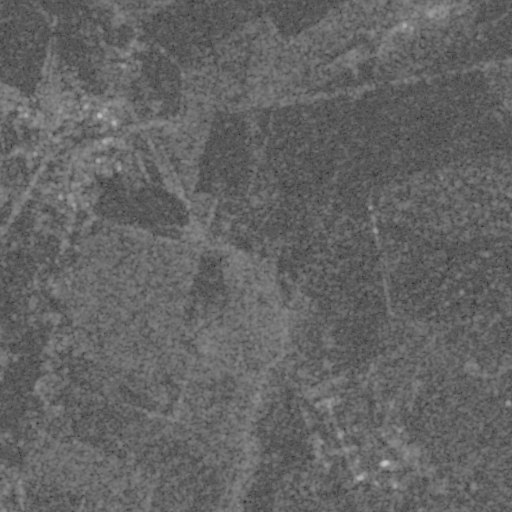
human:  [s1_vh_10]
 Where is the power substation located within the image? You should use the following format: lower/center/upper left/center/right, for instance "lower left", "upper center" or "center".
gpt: The power substation is located in the lower right of the image.
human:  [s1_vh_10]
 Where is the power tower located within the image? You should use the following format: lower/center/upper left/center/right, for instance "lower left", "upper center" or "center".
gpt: The power tower is located in the upper left of the image.
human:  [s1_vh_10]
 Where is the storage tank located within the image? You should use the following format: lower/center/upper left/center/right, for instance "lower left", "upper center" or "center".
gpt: The storage tank is located in the lower right of the image.
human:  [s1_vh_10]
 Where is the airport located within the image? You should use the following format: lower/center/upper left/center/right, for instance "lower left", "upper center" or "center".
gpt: There is no airport in the image.

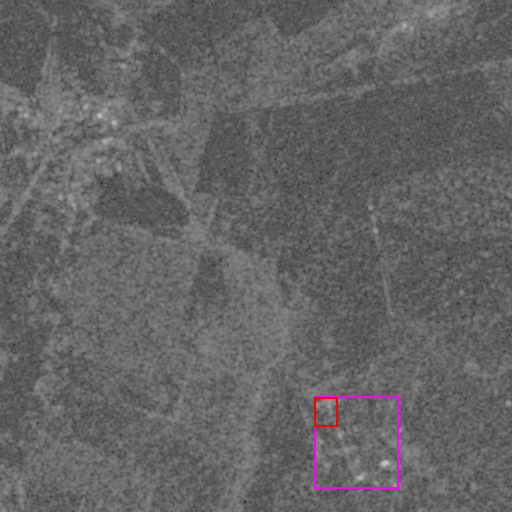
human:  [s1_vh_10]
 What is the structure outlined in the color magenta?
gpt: The structure outlined in magenta is a building.
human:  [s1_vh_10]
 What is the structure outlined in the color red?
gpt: The structure outlined in red is a building.
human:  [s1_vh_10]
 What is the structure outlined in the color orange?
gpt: There is no orange outline.